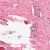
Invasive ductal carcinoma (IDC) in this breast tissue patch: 0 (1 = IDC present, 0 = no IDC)